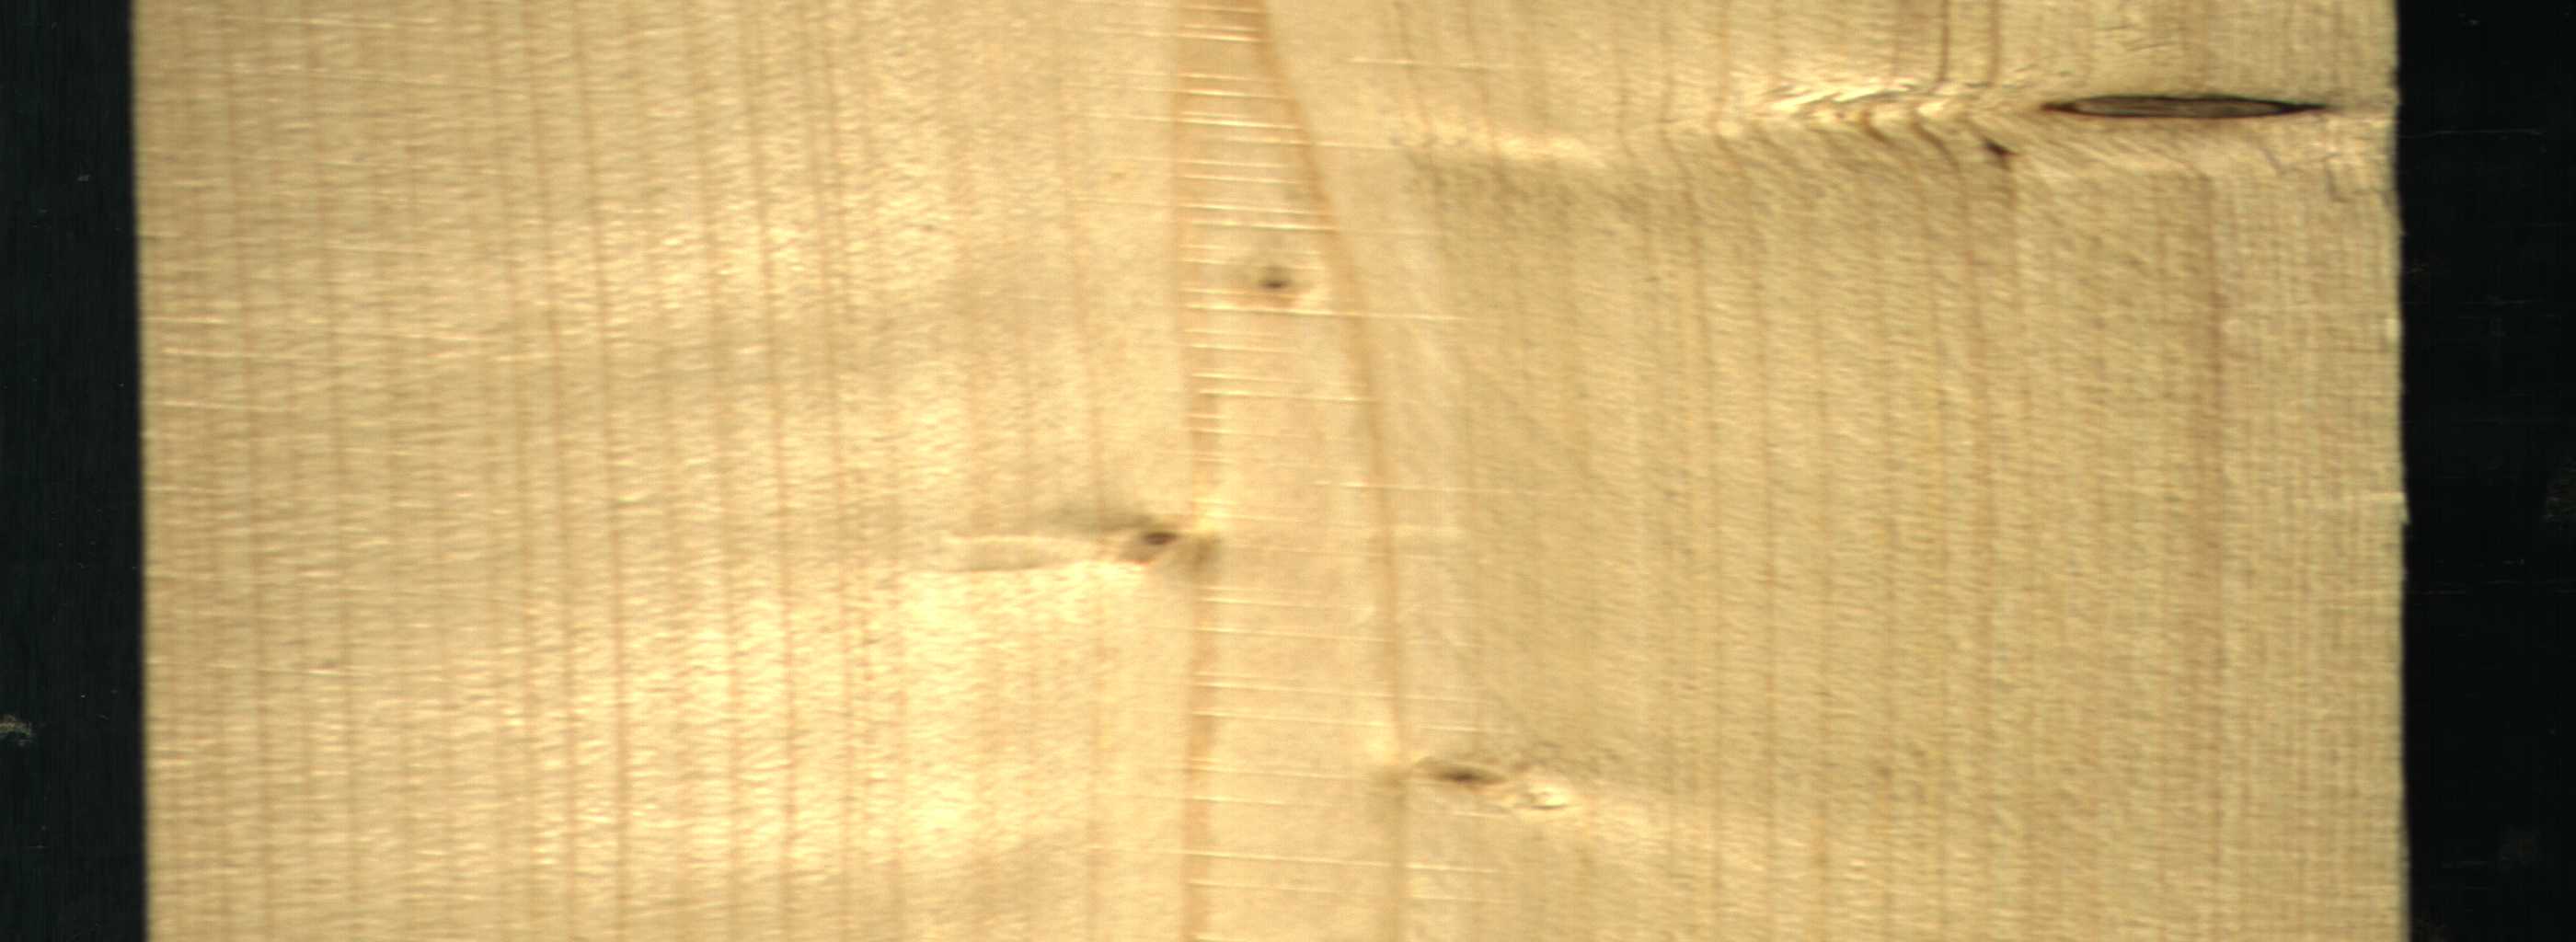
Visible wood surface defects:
Dead_Knot
Live_Knot
Live_Knot